Aerial crown-view tile of a tropical tree (Barro Colorado Island, Panama), acquired 20250818:
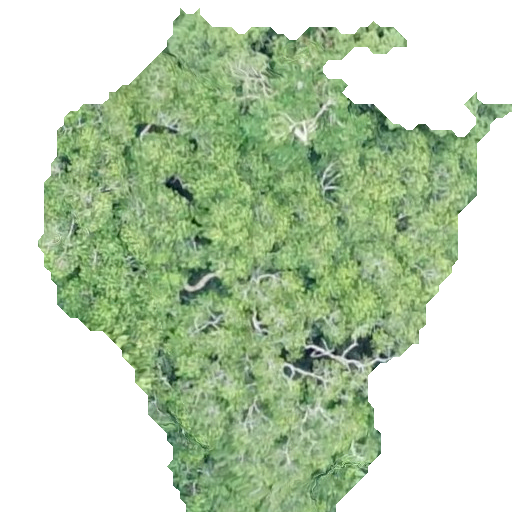
Species: Guatteria lucens
GBIF accepted scientific name: Guatteria lucens
Crown area: 210.894 m²